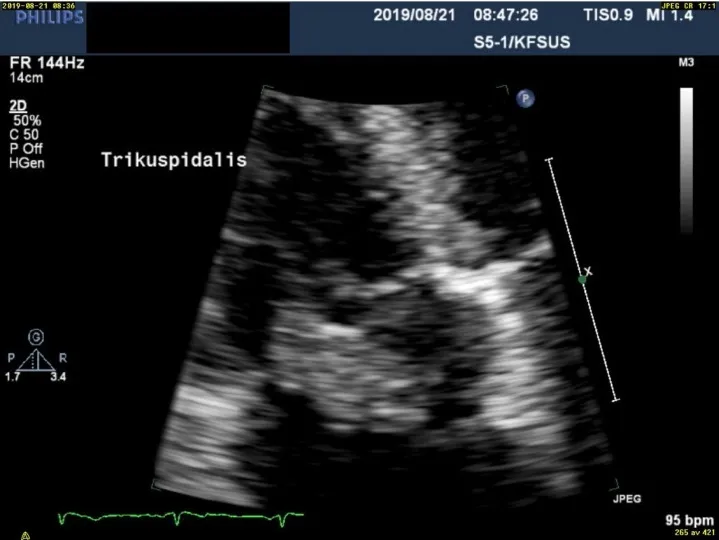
Transhoracic echocardiography demonstrating enlarged tricuspid vegetation.
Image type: radiology (ultrasound)